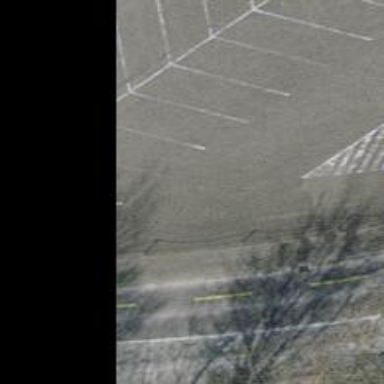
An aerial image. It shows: Road serving as parking aisle.